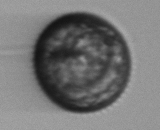
Label: Margalefidinium